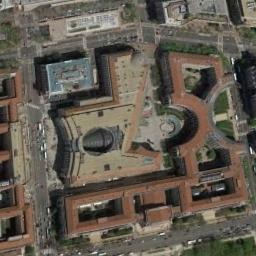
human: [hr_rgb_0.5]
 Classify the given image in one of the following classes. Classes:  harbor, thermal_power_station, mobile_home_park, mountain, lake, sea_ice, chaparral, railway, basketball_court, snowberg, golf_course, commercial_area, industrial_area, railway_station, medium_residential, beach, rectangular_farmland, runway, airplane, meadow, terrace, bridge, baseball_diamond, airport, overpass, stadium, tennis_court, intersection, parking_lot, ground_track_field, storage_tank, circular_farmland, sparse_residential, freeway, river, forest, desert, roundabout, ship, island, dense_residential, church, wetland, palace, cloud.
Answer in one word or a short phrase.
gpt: commercial_area